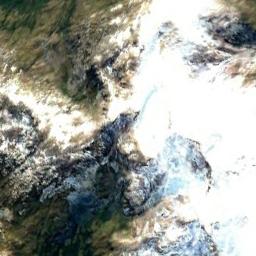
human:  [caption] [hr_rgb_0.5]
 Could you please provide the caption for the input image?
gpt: The snowberg is partly covered with glaciers .

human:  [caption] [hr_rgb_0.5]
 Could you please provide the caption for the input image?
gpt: The snow berg is consist of green plants,Bare land and white snow .

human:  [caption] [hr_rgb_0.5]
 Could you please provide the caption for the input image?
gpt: There is snow on the part of the snowberg .

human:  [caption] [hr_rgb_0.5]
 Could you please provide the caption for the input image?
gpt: White, Brown, And green transitions from the peaks to the bottom of the peaks in the Snow Mountain Range .

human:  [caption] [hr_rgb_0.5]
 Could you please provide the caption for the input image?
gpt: There are much snow and some green land on the snowberg .